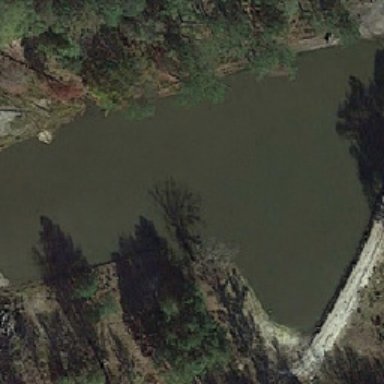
Beside the pond covered with trees .